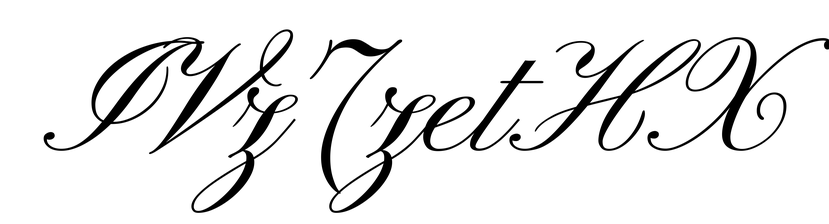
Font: PinyonScript-Regular